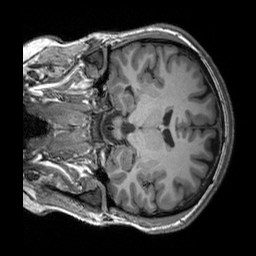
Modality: T1w
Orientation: coronal
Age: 26
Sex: male
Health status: healthy
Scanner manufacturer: siemens
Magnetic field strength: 3 T
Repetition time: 2.3 s
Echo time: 0.00303 s